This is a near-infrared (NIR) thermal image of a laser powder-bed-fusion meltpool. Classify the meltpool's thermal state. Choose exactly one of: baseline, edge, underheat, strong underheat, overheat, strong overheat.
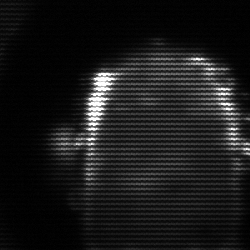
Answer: baseline